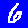
Digit: 6